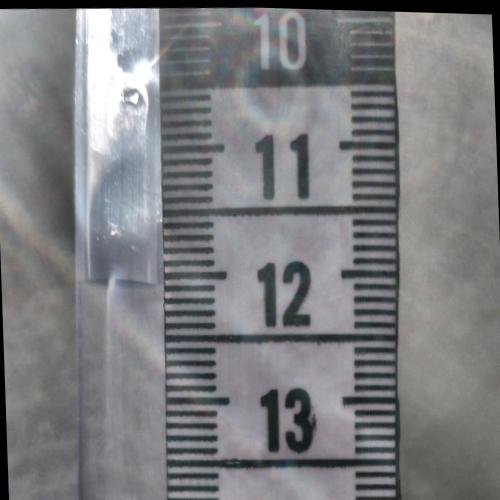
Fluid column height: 12.1 cm